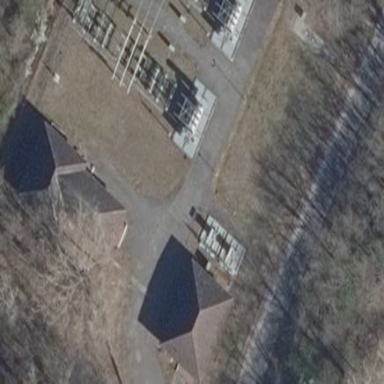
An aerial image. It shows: Distribution level power substation surrounded by fence.